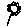
Label: flower